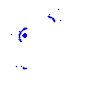
Particle: electron